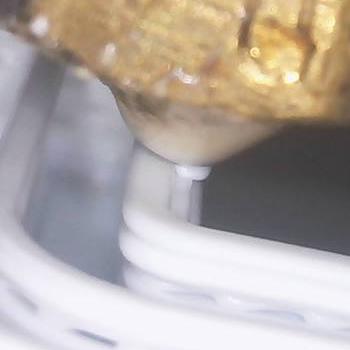
Flow rate: 188%